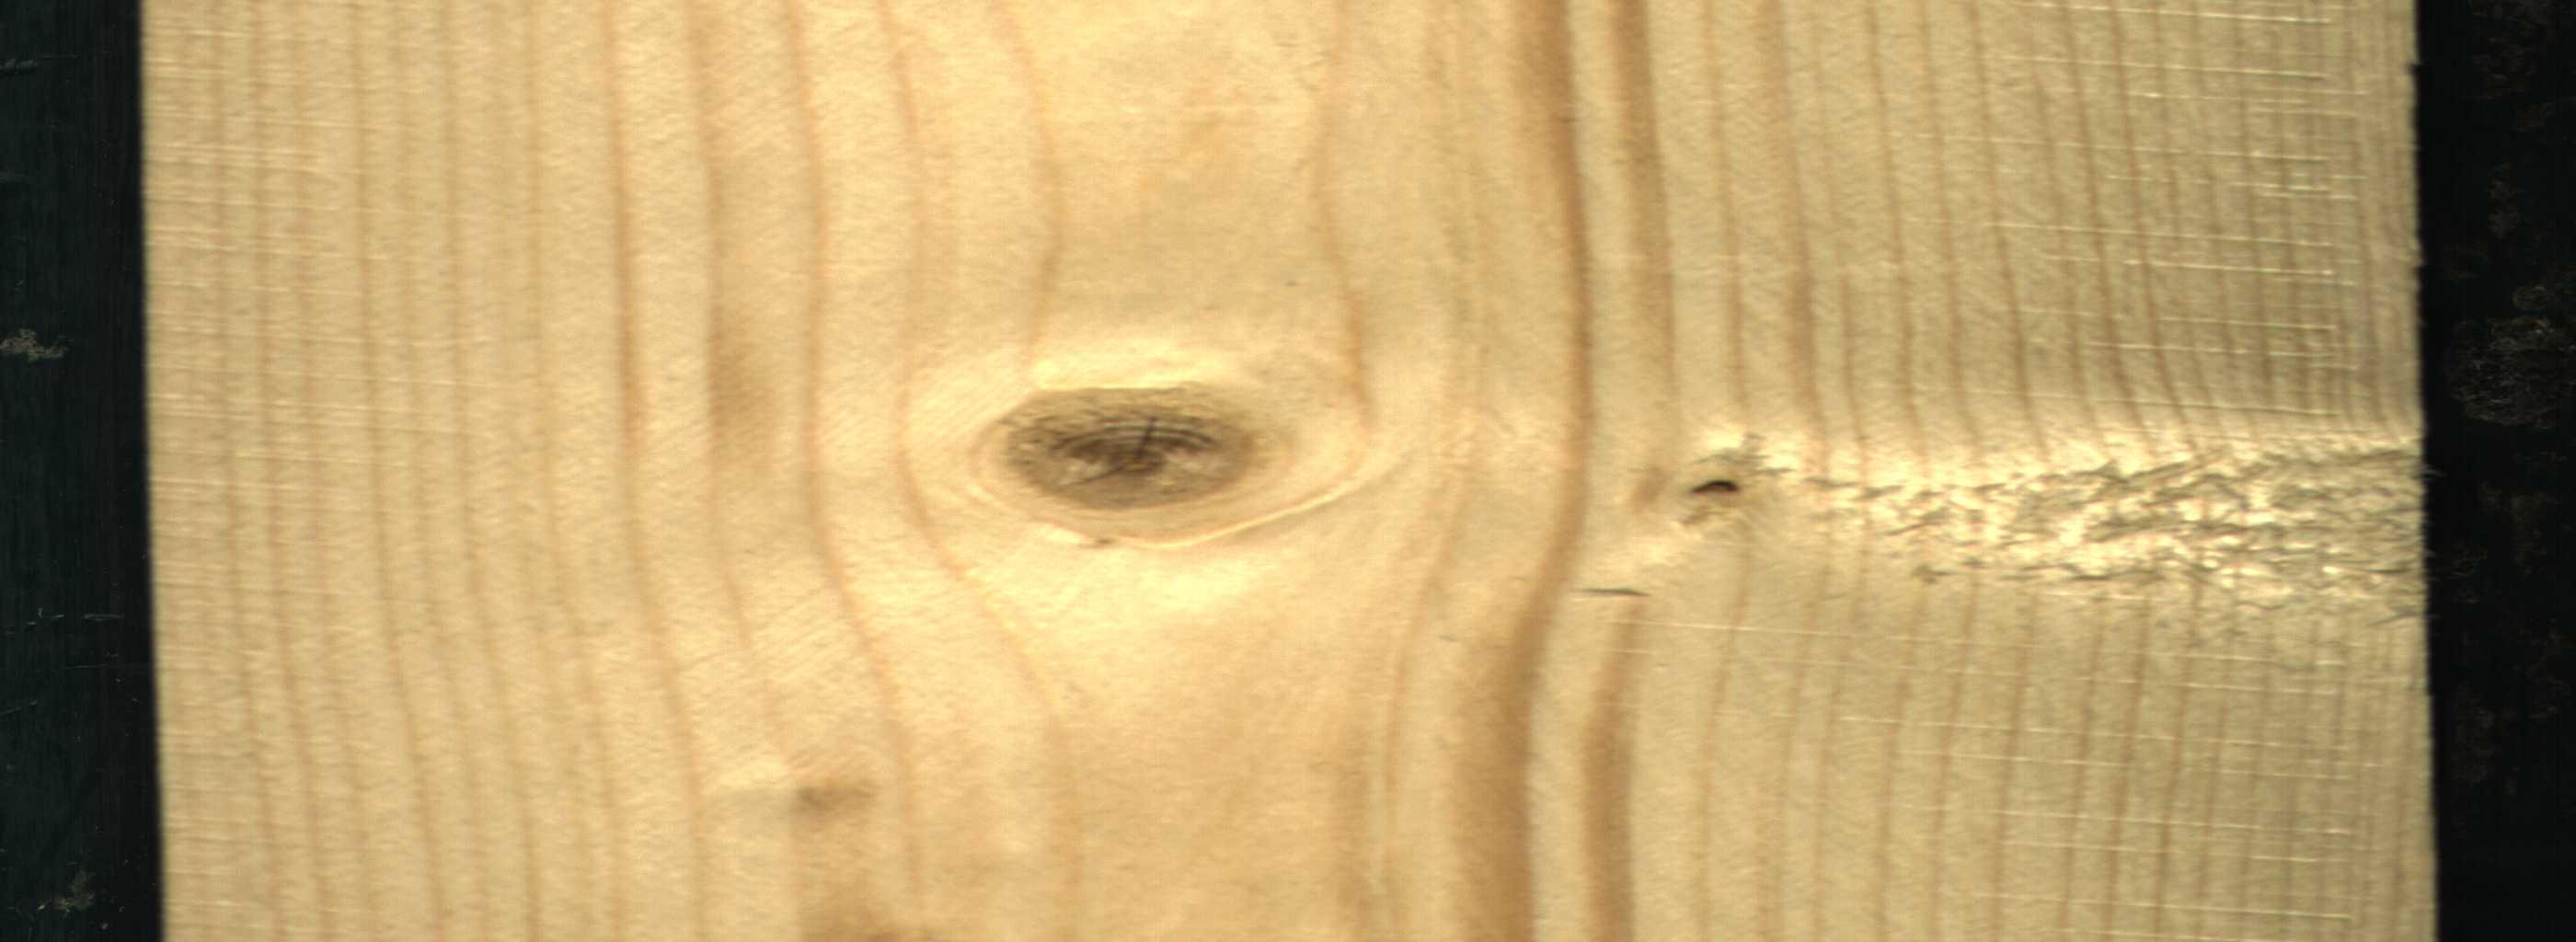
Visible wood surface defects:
Dead_Knot
Live_Knot